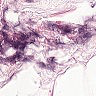
Metastatic tissue present: no